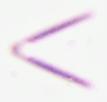
Label: Thalassionema